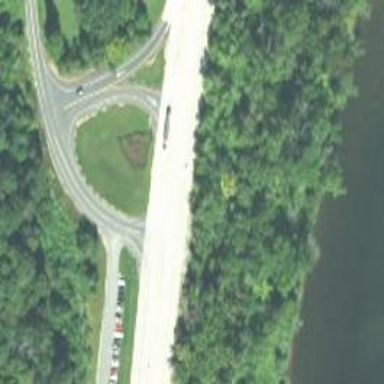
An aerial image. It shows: Trunk link highway.